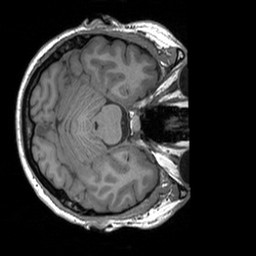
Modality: T1w
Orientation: axial
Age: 36
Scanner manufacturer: siemens
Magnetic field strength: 3 T
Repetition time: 1.9 s
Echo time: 0.00252 s